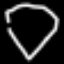
Label: diamond